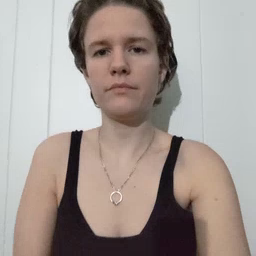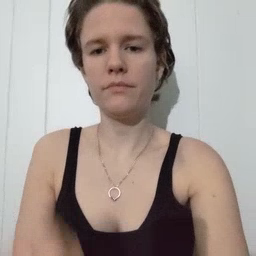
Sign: shoe